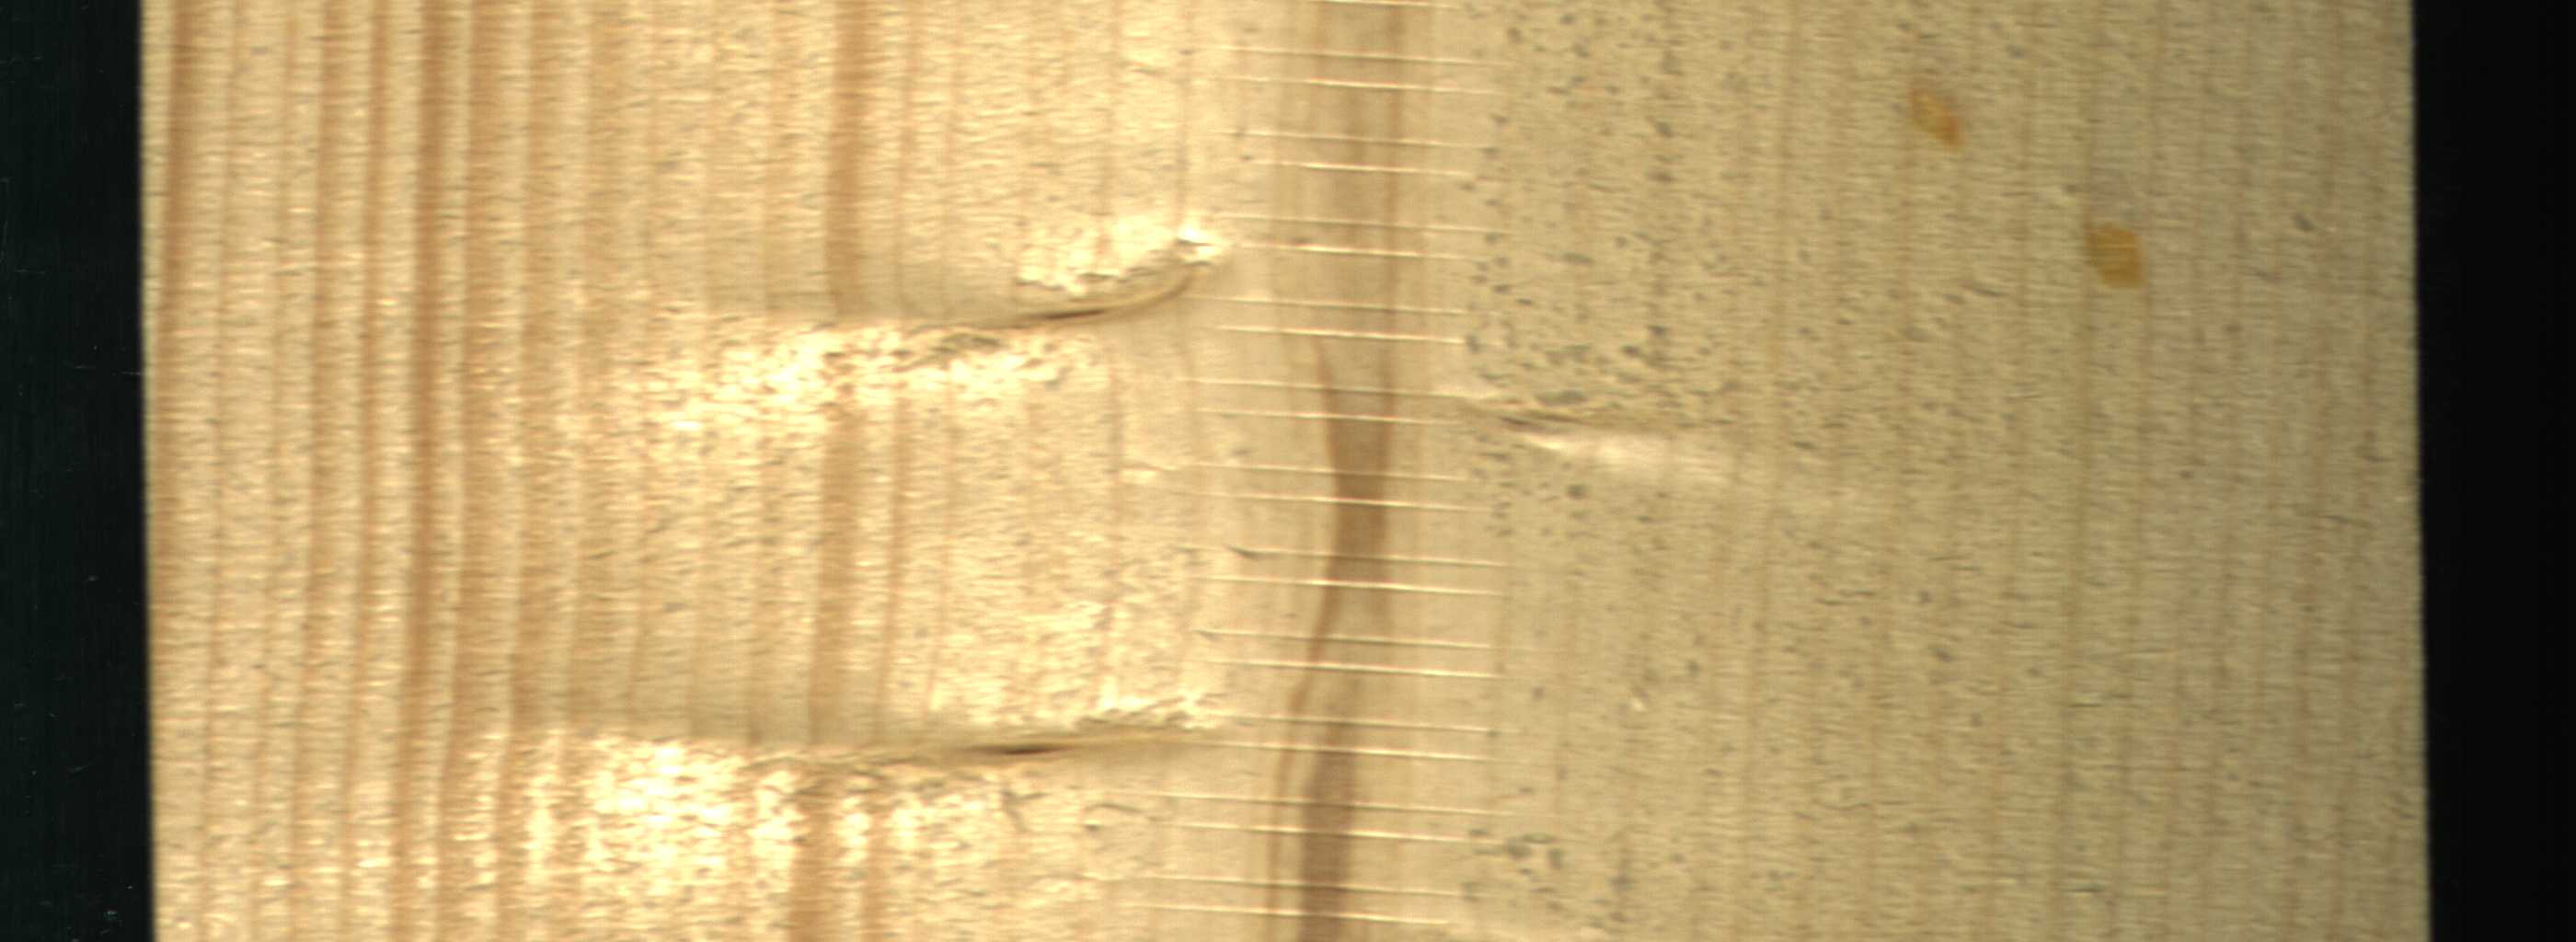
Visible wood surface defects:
resin
resin
Quartzity
Live_Knot
Live_Knot